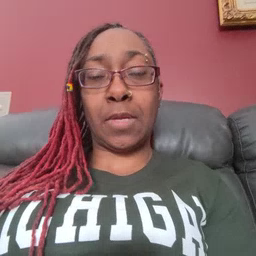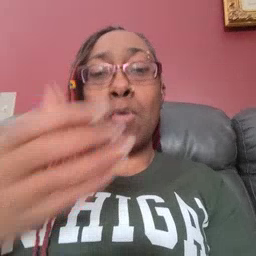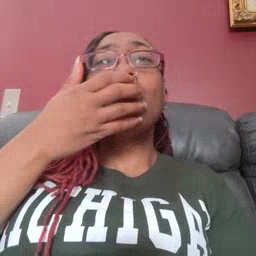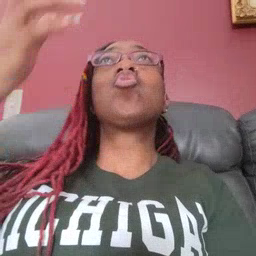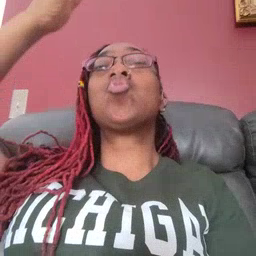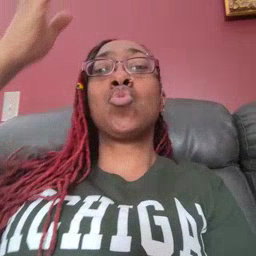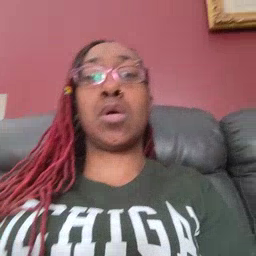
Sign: balloon